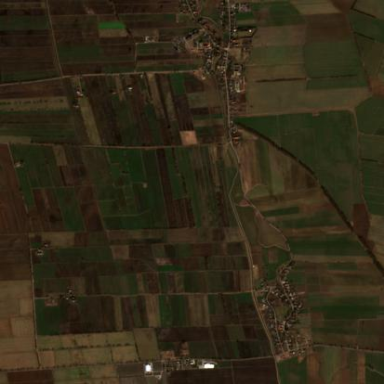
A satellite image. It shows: Picturesque farmland scene.